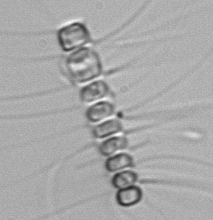
Label: Chaetoceros